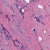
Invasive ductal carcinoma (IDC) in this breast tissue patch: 1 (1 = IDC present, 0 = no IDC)